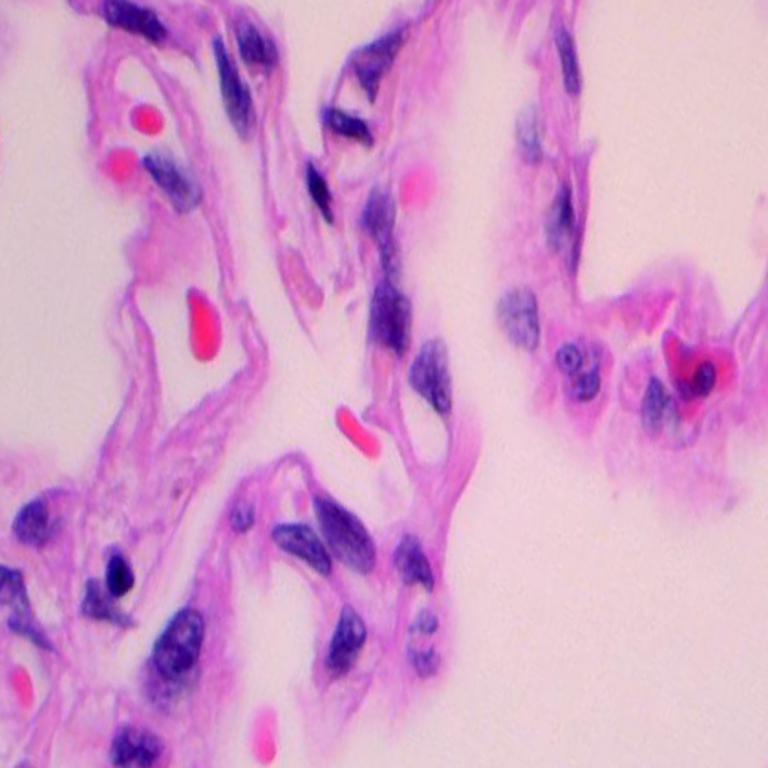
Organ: lung
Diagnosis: benign